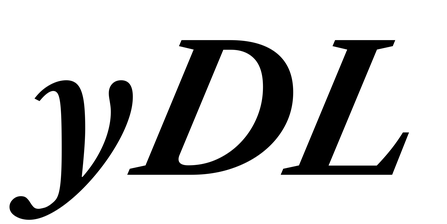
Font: LibreCaslonText-Italic_Bold_Italic